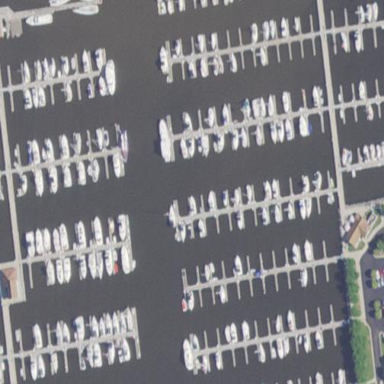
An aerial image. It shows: Marina area for leisure land.